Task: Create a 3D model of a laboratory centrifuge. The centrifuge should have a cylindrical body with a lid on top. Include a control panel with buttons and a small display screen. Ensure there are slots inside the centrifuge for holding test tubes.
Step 208:
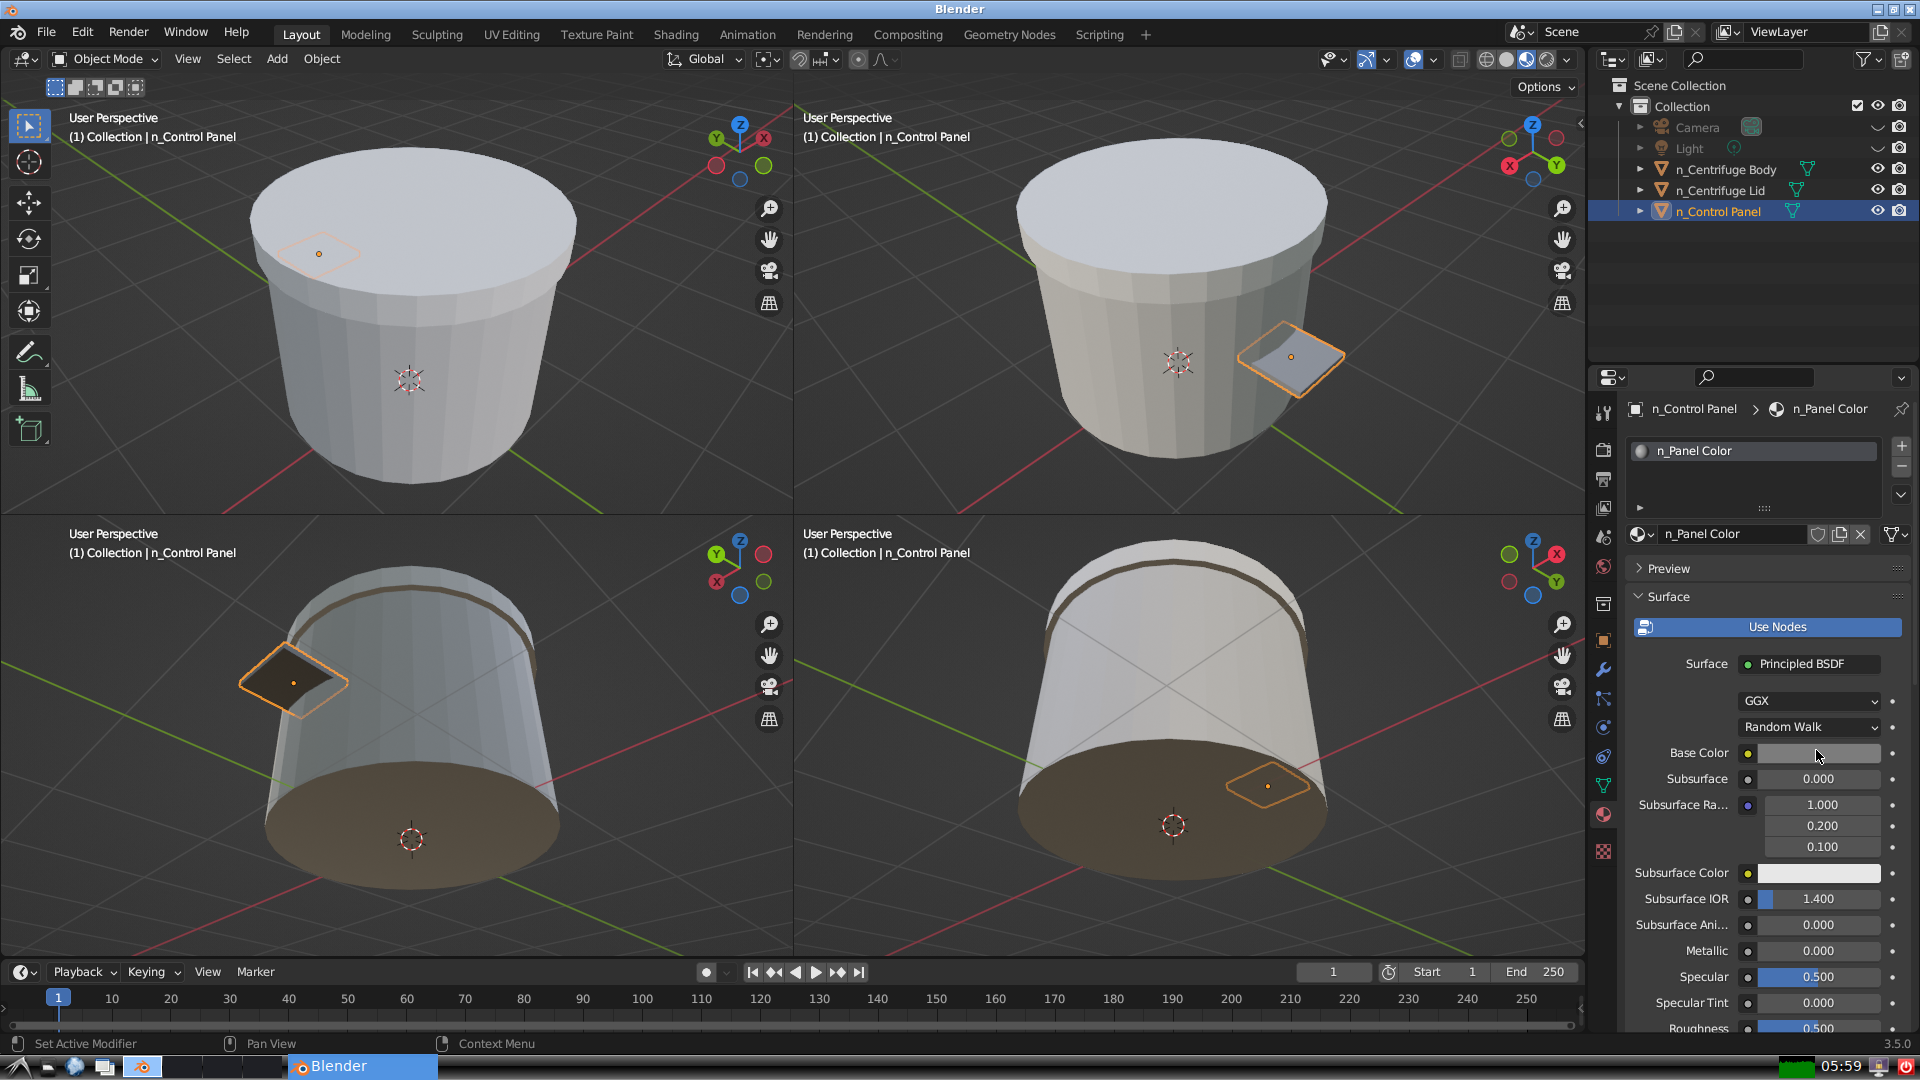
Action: {"mouse_move": [278, 58]}